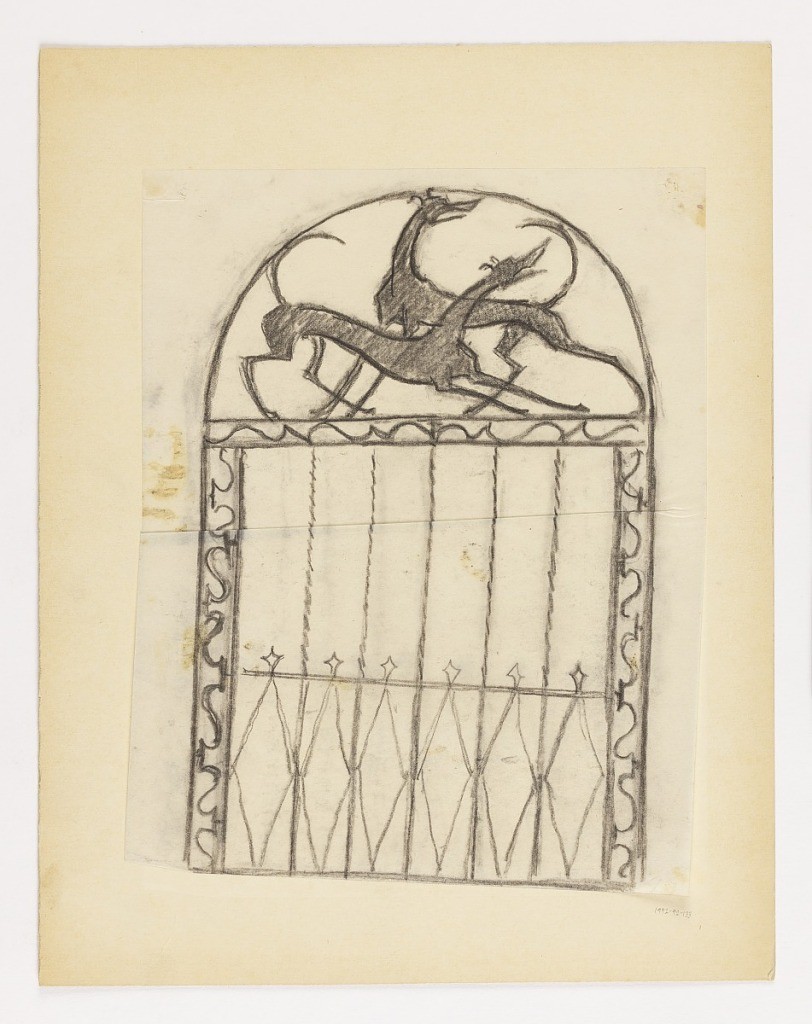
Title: Design for a Gate, Two Hounds
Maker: William Hunt Diederich, American, b. Hungary, 1884–1953
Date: ca. 1920
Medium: Black crayon on tracing paper
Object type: Drawing
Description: Design for a gate to be executed in iron, the top decoration composed of two overlapping hounds.